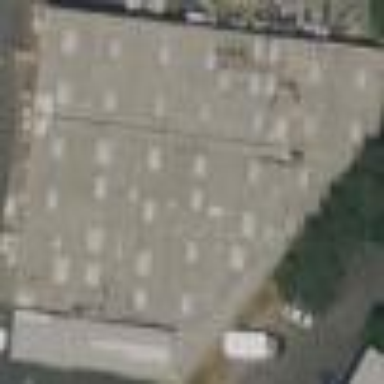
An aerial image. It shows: Warehouse building.